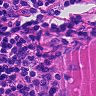
Metastatic tissue present: no